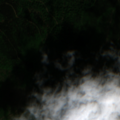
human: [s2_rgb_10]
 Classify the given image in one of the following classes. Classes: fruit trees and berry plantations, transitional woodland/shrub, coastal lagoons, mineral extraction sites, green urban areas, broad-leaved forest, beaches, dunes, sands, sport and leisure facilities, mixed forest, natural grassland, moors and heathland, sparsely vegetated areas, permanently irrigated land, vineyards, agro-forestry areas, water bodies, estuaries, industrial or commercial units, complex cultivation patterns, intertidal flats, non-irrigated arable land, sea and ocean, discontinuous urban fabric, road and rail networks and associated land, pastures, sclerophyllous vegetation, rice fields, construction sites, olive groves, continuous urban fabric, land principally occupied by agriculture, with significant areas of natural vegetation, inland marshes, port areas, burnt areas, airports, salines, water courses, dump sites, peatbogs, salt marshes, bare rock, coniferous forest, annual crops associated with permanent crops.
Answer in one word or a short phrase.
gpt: broad-leaved forest, mixed forest, natural grassland